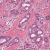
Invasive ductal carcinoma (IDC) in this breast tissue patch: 1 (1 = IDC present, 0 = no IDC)